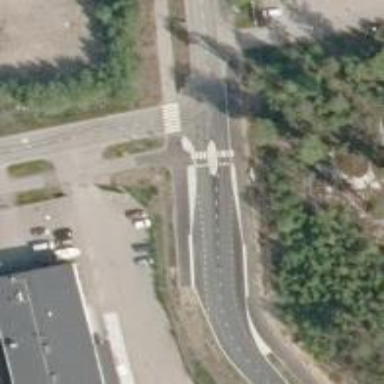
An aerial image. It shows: Uncontrolled crossing with central island on the road.